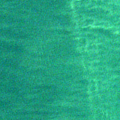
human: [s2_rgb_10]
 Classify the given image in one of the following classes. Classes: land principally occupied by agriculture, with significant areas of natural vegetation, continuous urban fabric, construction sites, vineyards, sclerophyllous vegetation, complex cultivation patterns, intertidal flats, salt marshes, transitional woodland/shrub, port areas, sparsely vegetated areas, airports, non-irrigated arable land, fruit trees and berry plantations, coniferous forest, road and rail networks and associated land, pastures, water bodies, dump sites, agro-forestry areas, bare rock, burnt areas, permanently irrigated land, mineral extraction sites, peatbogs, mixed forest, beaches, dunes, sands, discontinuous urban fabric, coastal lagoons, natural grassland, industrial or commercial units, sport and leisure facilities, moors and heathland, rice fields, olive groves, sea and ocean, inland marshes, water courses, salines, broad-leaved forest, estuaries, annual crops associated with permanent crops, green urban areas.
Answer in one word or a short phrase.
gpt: sea and ocean